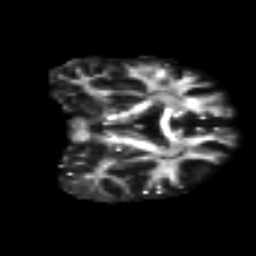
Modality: FA
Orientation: coronal
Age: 47
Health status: ill
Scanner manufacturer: philips
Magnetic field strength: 3 T
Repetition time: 9 s
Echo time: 0.127 s